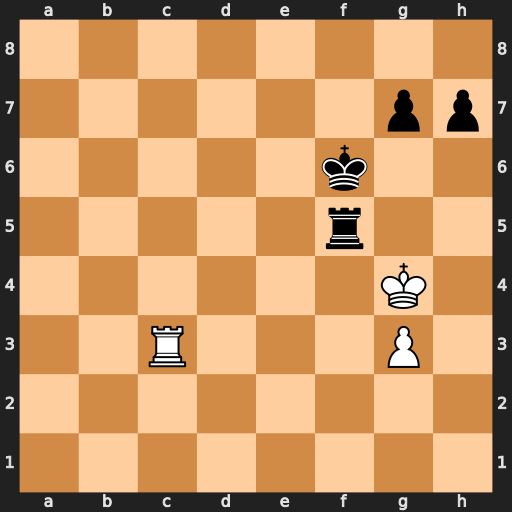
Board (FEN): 8/6pp/5k2/5r2/6K1/2R3P1/8/8
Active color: w
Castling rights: -
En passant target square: -
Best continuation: Rc6+ Ke5 Rc5+ Ke6 Rxf5